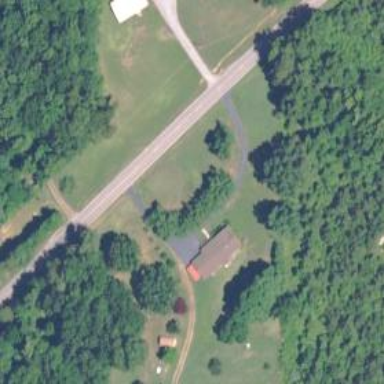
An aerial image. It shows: Driveway.